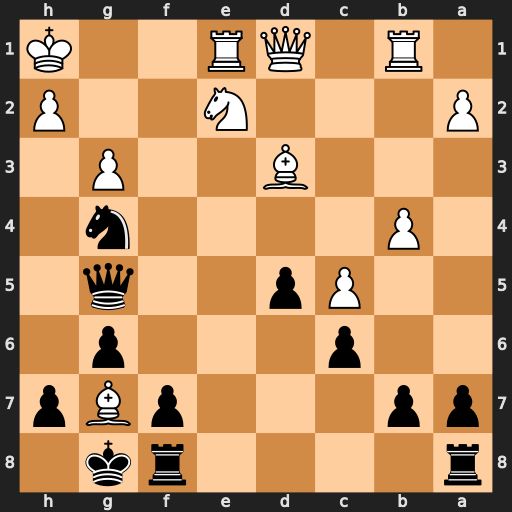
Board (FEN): r4rk1/pp3pBp/2p3p1/2Pp2q1/1P4n1/3B2P1/P3N2P/1R1QR2K
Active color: b
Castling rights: -
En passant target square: -
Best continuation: Nf2+ Kg1 Nxd1